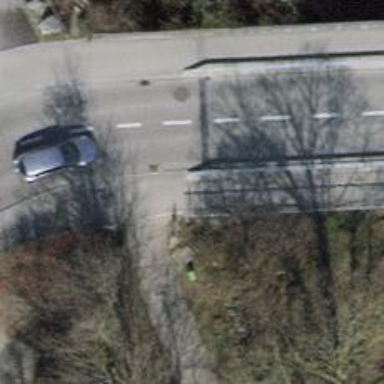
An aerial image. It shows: Sidewalk along the footway.